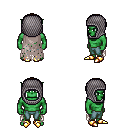
a pixel art fantasy rpg character, male body template, orc, green skin, gray tattered cape, teal pants, brown plain hairstyle, chain hood, gold boots, four views (front, back, left, right), 2x2 character sprite sheet, small pixel art, hard edges, no anti-aliasing